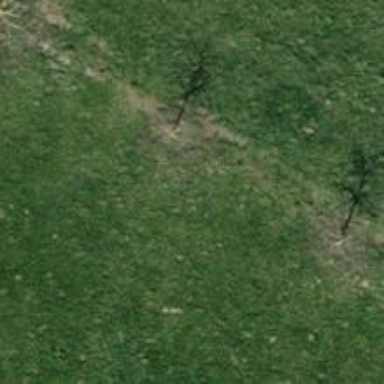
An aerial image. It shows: Broadleaved tree in natural setting.